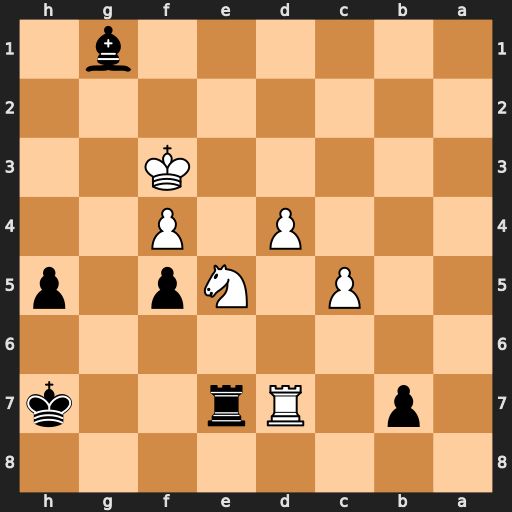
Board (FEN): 8/1p1Rr2k/8/2P1Np1p/3P1P2/5K2/8/6b1
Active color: b
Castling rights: -
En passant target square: -
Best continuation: Rxd7 Nxd7 Bxd4